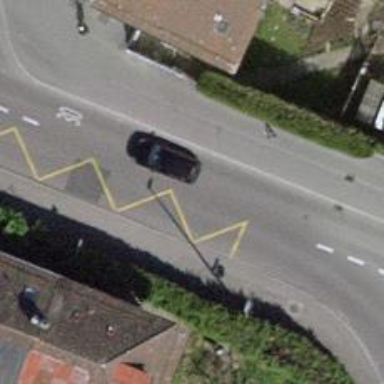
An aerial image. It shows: Public transport stop position.